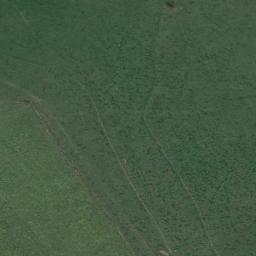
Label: meadow